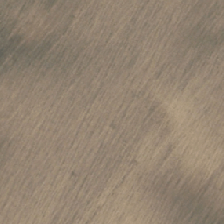
Land cover: shortrotation_cropland